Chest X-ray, PA view. Patient: 56 years old, sex M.
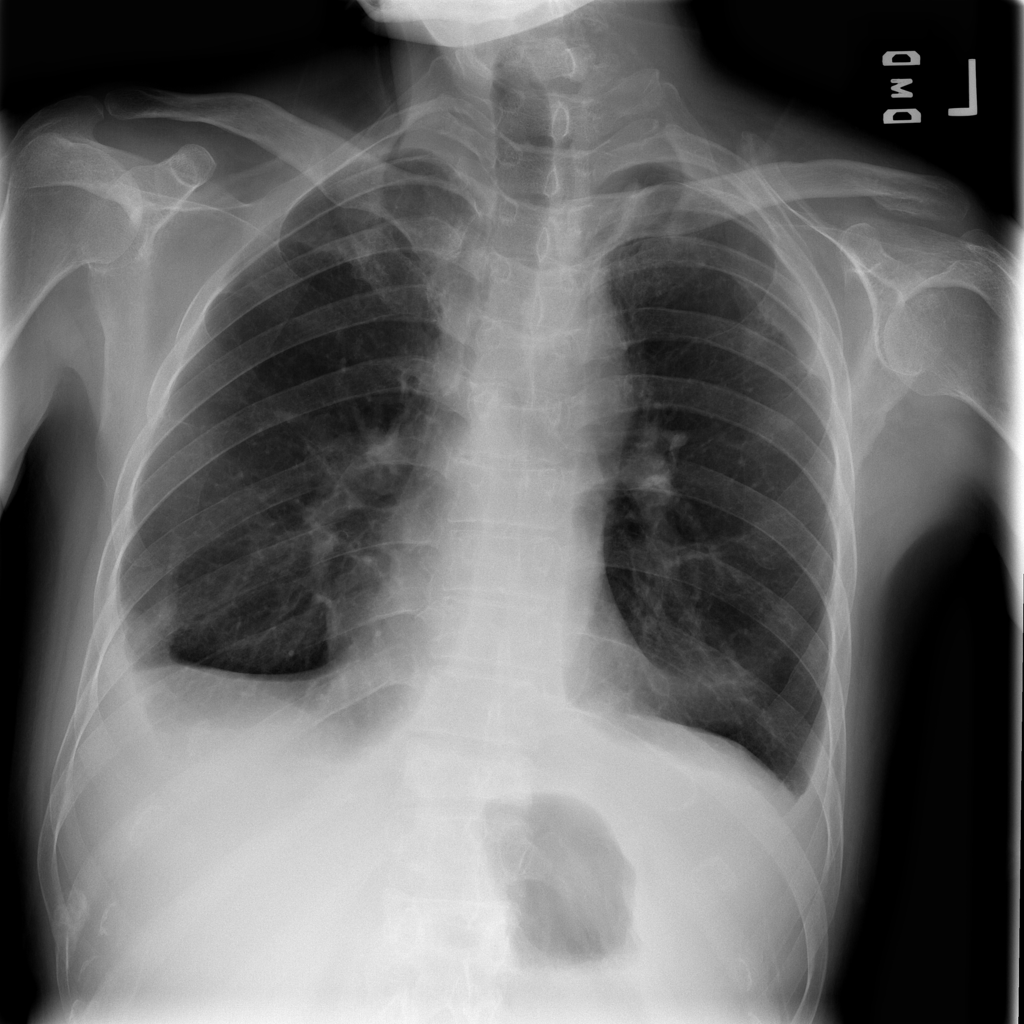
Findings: Effusion